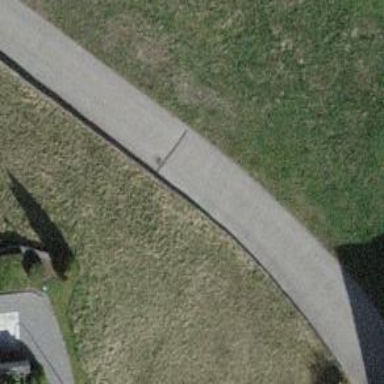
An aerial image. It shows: Retaining wall.